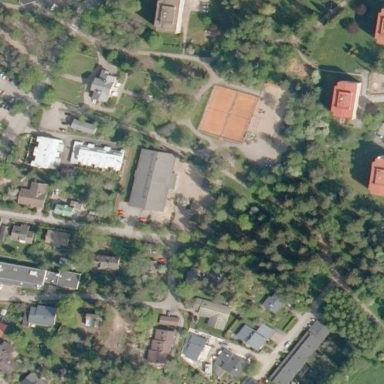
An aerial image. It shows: Kindergarten.